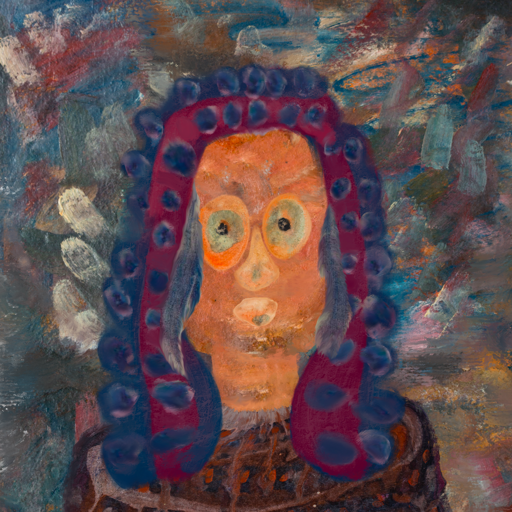
Background: Boggyland, Head And Neck Front: Boggyland, Face Front: Childish, Bust: Hypocrite, Hair Front: Hill_Girl, Head Accessory: Blank, Second Necklace: Blank, Necklace: Blank, Baby: Blank